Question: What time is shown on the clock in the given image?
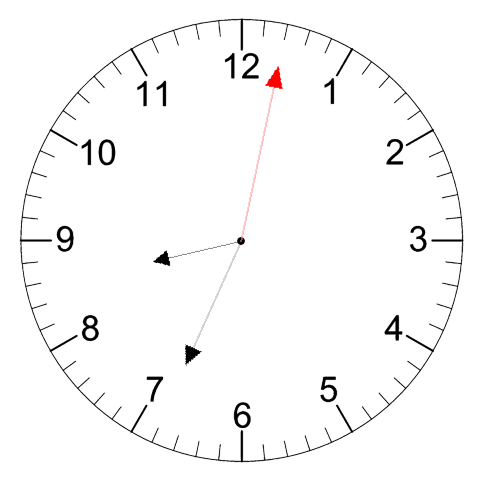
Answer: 08:34:02